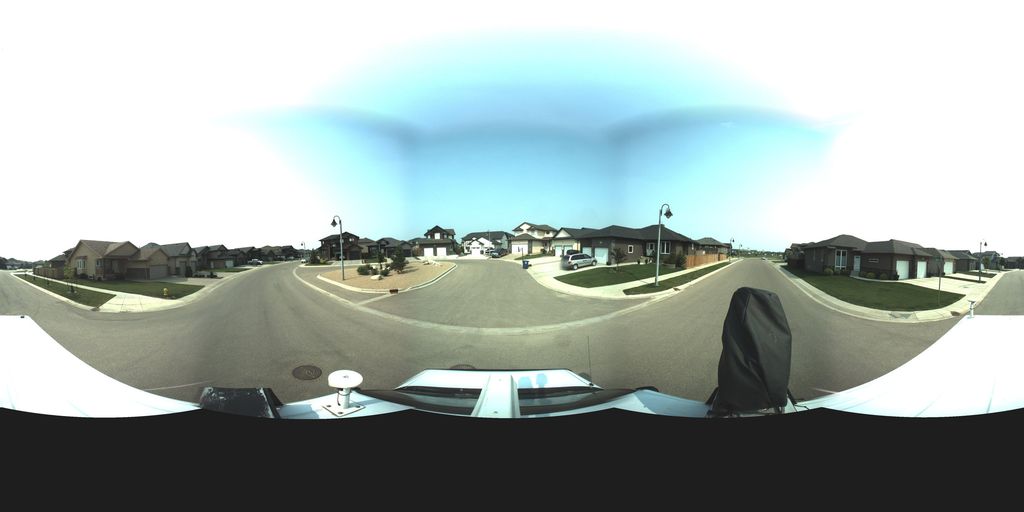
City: saskatoon